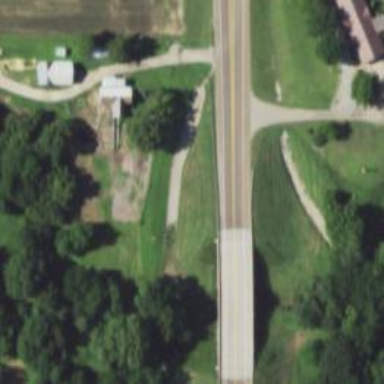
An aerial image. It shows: Secondary road with bridge.